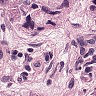
Metastatic tissue present: yes